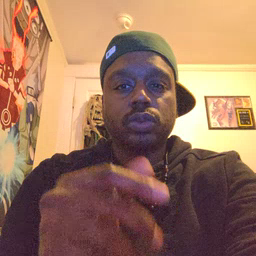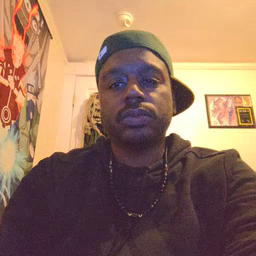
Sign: close